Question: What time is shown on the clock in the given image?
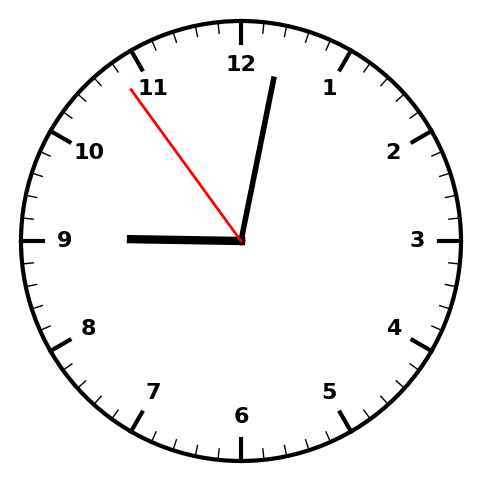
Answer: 09:01:54